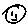
Label: smiley face